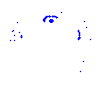
Particle: pion